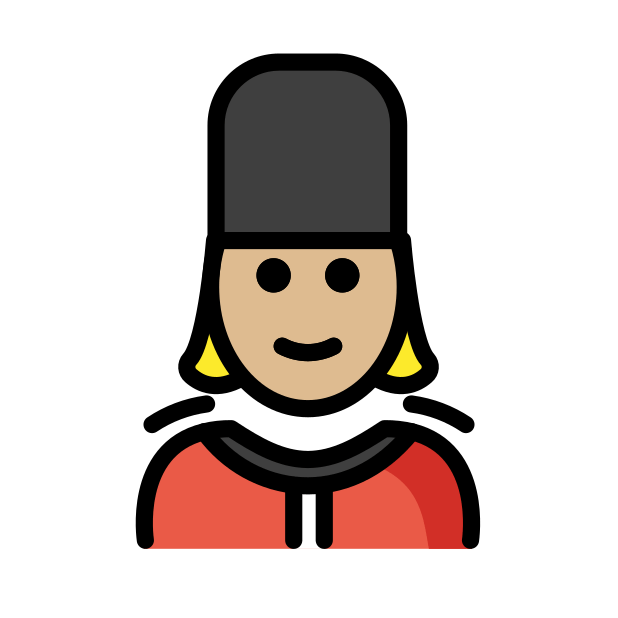
woman guard: medium-light skin tone